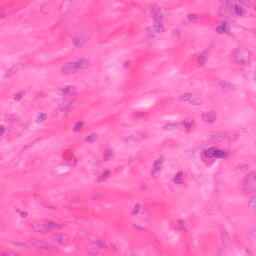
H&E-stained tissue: Colon